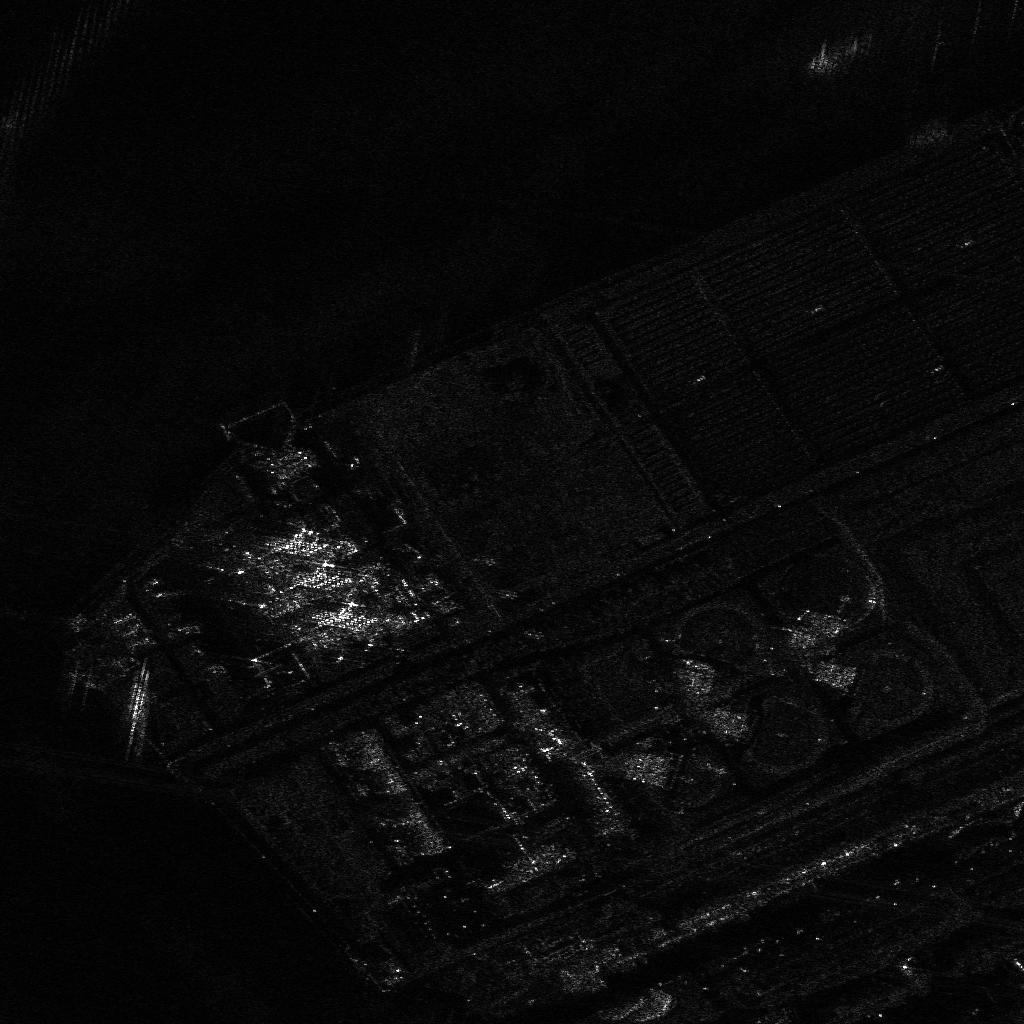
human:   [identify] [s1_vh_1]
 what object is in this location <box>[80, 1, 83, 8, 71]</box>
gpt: <ref>1 large container at the top right</ref>